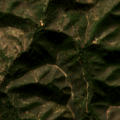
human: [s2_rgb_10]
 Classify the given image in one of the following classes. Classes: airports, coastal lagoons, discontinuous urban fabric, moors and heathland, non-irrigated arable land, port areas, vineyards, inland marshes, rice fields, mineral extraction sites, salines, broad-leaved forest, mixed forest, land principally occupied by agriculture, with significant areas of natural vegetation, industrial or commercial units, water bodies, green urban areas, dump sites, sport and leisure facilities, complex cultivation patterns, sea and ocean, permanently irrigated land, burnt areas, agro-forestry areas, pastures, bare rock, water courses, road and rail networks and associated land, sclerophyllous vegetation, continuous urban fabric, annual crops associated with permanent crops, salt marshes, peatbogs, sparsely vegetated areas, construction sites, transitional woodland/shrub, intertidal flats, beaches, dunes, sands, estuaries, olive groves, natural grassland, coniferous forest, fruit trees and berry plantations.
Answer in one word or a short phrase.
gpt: broad-leaved forest, transitional woodland/shrub